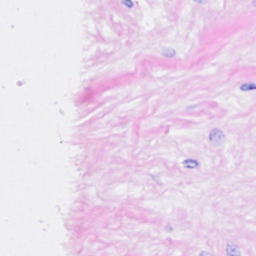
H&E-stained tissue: Breast